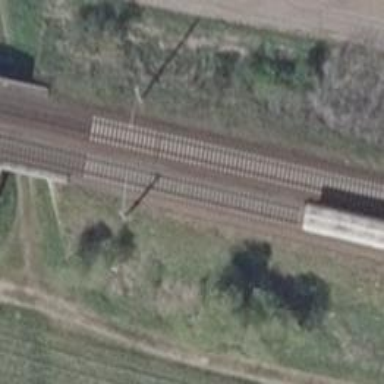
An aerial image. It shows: Railway with electrified contact lines running on embankment.